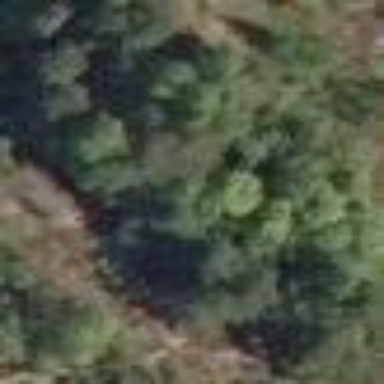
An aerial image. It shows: Evergreen woodland with needle-leaved trees.